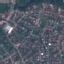
Land use / land cover: Residential